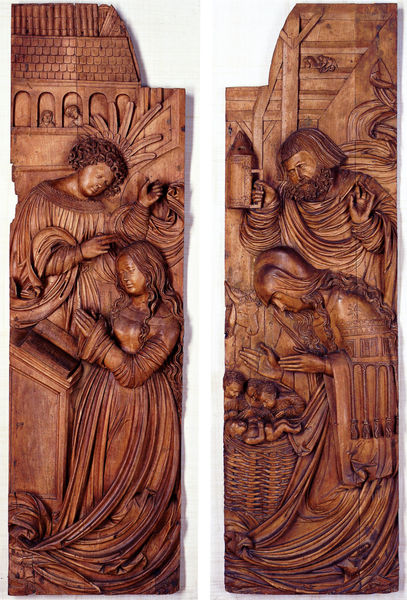
Titel: Reliefs mit Verkündigung und Geburt Christi
Künstler: Hans Thoman
Standort: Ottobeuren
Institution: Benediktinerabtei
Schlagwörter: flügel, hand, mann, umhang, frauen, menschen, braun, fenster, frau, geste, getränk, hintergrund, holz, kleider, lampe, laterne, männer, raum, säule, tür, gebäude, haus, bart, architektur, bibel, falten, geschichte, herodes, historie, bild, gesten, hände, häuser, kirche, geistlicher, gewand, haare, familie, gewänder, innen, kind, mutter, paar, tochter, vater, gotik, locken, renaissance, dachziegel, kinder, engel, krug, putte, skulptur, relief, holzschnitt, bücher, zwei, baby, figuren, wein, lesen, korb, balken, deutsch, palme, faltenwurf, tor, betrachter, fliessend, bögen, becher, außen, geflecht, buch, stern, dom, strahlen, jungfrau, schnitt, bier, helm, beten, gebet, altar, kathedrale, pult, schnitzerei, fragment, heiligenschein, orgel, nimbus, gotisch, christus, jesus, jesus christus, mittelalter, knieen, segen, segnen, segnung, stall, heiliger, holztafel, lesepult, heilige, putten, taufe, maria, reliefs, madonna, anbetung, mutter gottes, szenen, christentum, geschnitzt, schnitzen, schnitzereien, josef, joseph, verkündigung, geburt, krippe, wiege, erlöser, weihnachten, bildhauer, gottesmutter, heilige familie, schnitzkunst, betstuhl, bieberschwanz, geburt christi, arche, gabriel, platik, schnitzarbeit, altartafel, bethlehem, altarretabel, riemenschneider, altarflügel, messias, orgelflügel, gewnd, schüsselfalte, gottessohn, gewancd, jodef, sohn gottes, schitzereien, unsere liebe frau, heilige maria, heiliger joseph, christkind, wandrelief, falkten, madonna mit dem kind, absolution, #stall, ete, heiliger josef, christkönig, heilland, erretter, jesus von nazaret, gottesgebärerin, maria von nazaret, gebutr